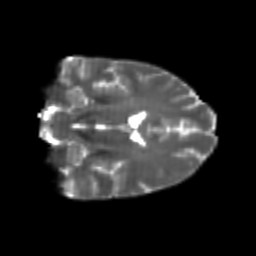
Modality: T2w
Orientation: coronal
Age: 26
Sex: female
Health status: healthy
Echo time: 0.074 s